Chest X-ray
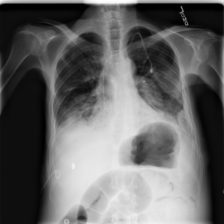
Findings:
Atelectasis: negative
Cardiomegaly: negative
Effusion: negative
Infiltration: negative
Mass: negative
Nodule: negative
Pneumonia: negative
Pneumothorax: negative
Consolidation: negative
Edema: negative
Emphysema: negative
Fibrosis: negative
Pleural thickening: negative
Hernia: negative